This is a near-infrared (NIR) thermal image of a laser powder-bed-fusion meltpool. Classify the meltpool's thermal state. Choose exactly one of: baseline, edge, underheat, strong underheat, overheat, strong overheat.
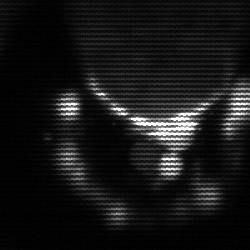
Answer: edge